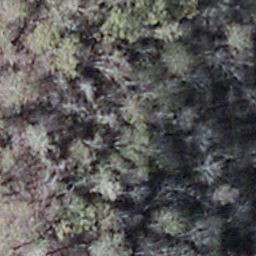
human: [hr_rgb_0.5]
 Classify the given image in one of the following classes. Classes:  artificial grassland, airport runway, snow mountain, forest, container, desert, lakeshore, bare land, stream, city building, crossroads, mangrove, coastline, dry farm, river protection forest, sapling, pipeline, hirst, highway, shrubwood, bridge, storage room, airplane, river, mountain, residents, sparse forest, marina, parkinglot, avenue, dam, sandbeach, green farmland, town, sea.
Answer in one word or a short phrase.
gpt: shrubwood